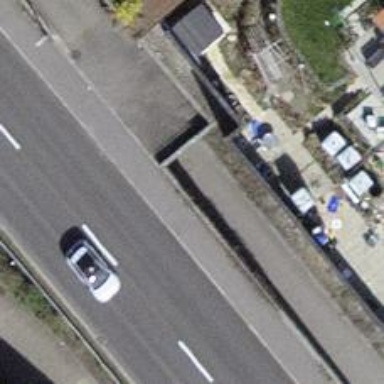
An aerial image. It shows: Tunnel footway.